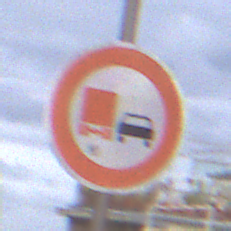
Verkehrszeichen: UeberholverbotKraftfahrzeuge
Umgebung: Outdoor, Urban
Tageszeit: Midday
Wetter: Overcast
Licht: Natural
Jahreszeit: NotSpecified
Kontrast: LowContrast